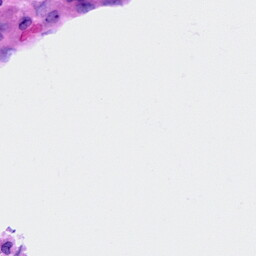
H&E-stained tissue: Ovarian